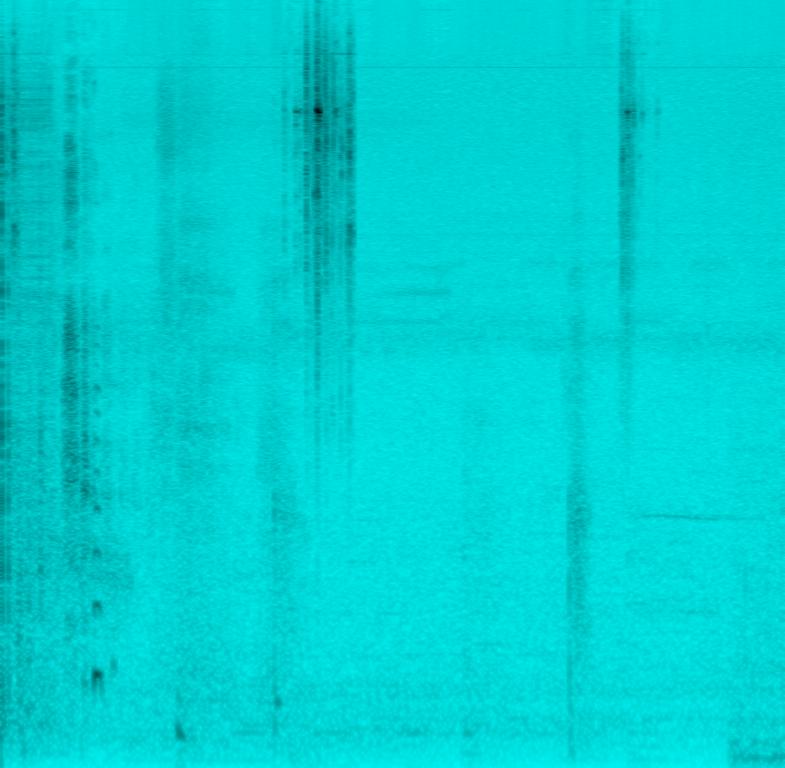
These are sounds coming from an advertisement. There are sound effects of bed creaking and laughter implying an intercourse is taking place. Then the act is interrupted by a goofy accordion tune. Sounds from this track can be used in soundboards or in beat-making.